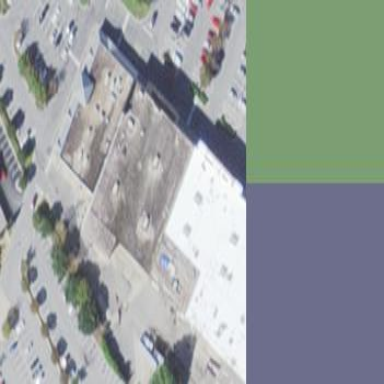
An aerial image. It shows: Retail building.